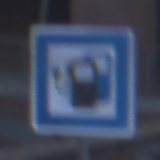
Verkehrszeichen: LadestationFuerElektrofahrzeuge
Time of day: SunriseSunset
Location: Outdoor (Urban)
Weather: Clear
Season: NotSpecified
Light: Natural